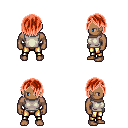
a pixel art fantasy rpg character, male body template, human, dark skin, white sleeveless shirt, gold greaves, red bangs hairstyle, four views (front, back, left, right), 2x2 character sprite sheet, small pixel art, hard edges, no anti-aliasing